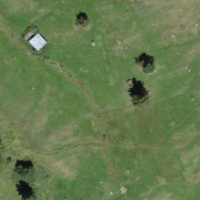
EUNIS habitat code: 24
Species observed at this site:
Berberis vulgaris